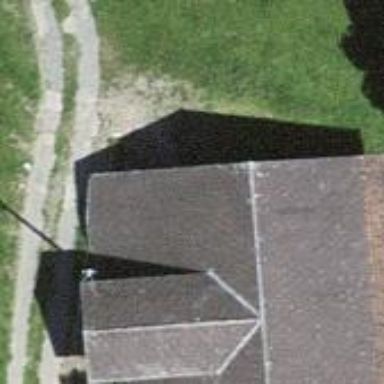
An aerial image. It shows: Rural barn.